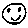
Label: smiley face